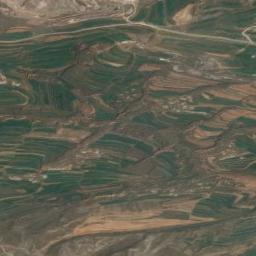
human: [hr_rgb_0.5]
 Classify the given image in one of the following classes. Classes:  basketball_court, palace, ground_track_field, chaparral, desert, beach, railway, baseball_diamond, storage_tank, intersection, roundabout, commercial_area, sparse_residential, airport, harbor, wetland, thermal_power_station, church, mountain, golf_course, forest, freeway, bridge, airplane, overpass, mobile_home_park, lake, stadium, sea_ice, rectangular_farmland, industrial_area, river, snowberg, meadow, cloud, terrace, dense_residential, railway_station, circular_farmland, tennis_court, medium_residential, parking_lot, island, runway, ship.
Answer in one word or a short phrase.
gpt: terrace